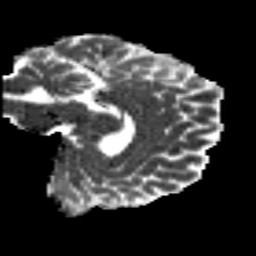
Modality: MD
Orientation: sagittal
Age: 19
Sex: male
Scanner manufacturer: siemens
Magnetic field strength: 3 T
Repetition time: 8.8 s
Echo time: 0.085 s